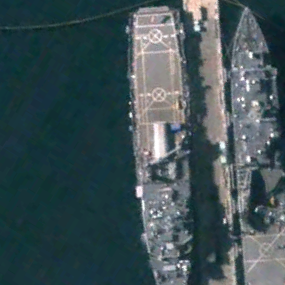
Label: combat